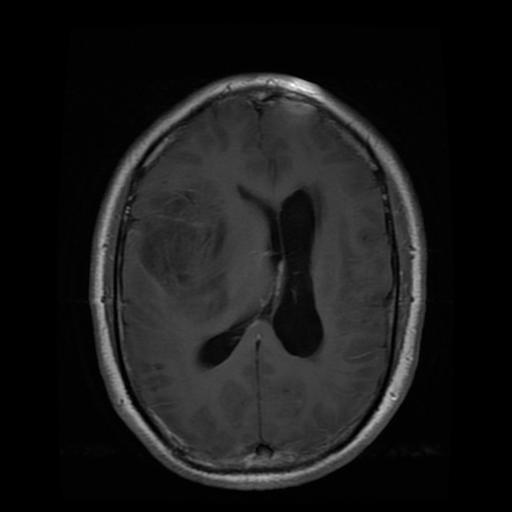
Label: glioma